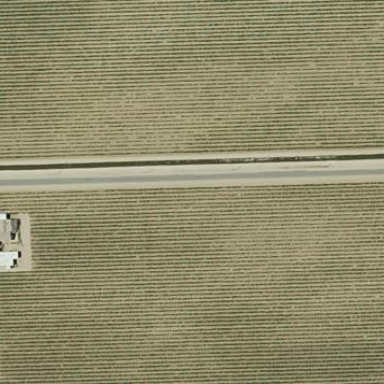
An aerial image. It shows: Vineyard growing grapes.